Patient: sex F, age 56
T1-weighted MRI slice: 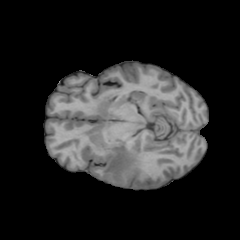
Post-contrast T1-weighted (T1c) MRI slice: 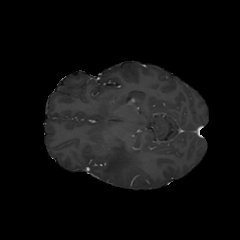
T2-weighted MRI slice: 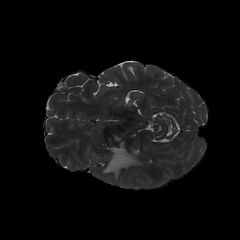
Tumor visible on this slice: yes
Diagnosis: Glioblastoma, IDH-wildtype
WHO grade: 4